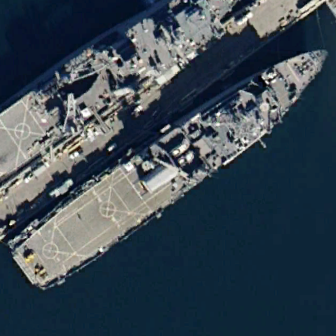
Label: combat